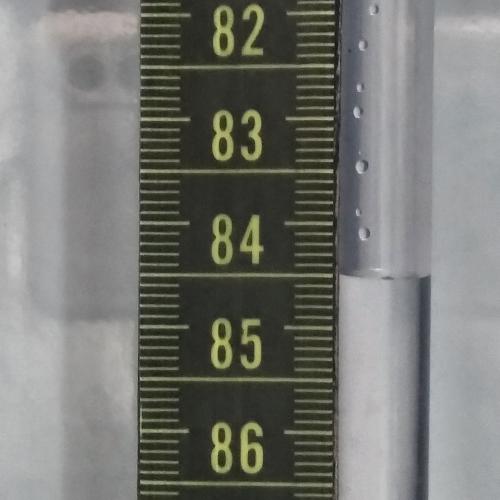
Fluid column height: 84.5 cm